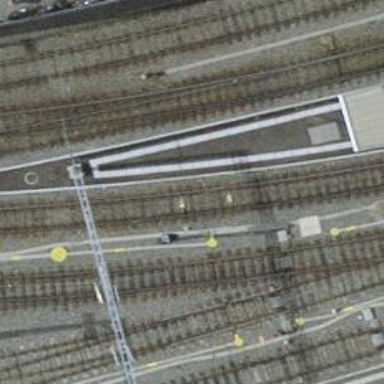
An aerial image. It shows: Railway signal.